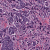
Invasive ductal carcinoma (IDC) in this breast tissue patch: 1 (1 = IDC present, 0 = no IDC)